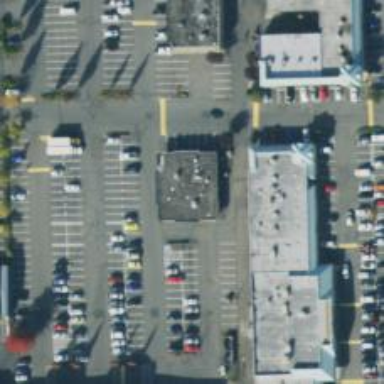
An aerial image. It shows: Supermarket.